Question: I am trying to create a PDF document media search for Orchard. My media folders contain pdf documents that are ordered into subfolders (in this case my folders are the states of Australia) that I want to be able to filter in the search.
The keyword only searches the document title and a description that is added on upload.. it's not a full-text search of the document contents.
In addition I need to be able to attach a month and date field to each document which can be filtered...
How do I grab the media folder path within the controller and the date fields so that I can create a custom search controller..
Many thanks for any pointers/tips/suggestions... here's an example search form I've created.
---

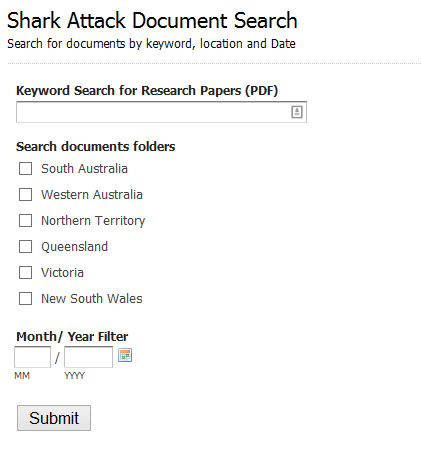
Answer: An old colleague wrote a blog post on custom searches, worth checking out.
<URL>